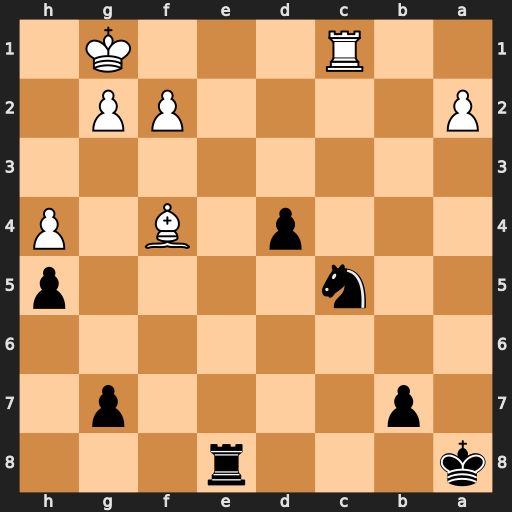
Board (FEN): k3r3/1p4p1/8/2n4p/3p1B1P/8/P4PP1/2R3K1
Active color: b
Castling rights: -
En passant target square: -
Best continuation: Nd3 Rd1 Nxf4